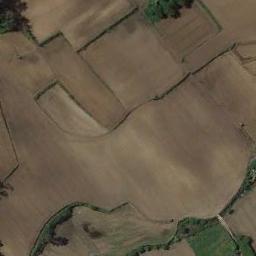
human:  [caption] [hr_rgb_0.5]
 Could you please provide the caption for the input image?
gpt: A small patch of brown and green mixed terraces .

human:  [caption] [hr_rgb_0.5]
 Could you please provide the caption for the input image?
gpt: The bare terrace is next to some trees .

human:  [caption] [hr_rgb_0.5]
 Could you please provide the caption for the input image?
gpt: Most terraces are planted with crops .

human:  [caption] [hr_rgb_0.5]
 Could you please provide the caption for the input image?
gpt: Many green plants are on the terrace .

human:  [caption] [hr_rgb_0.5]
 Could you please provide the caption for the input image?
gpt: There are some green bushes beside the yellow terraces .